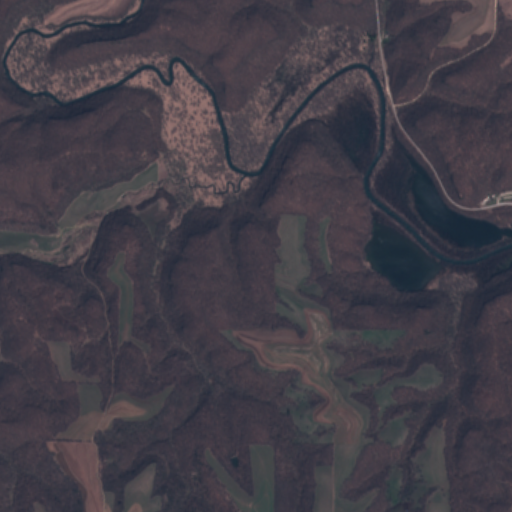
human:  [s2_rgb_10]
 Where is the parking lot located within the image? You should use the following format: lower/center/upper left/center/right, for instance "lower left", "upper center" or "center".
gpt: The parking lot is located in the upper right of the image.
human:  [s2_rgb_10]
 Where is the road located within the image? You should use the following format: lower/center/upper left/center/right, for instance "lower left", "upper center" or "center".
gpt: There is no road in the image.